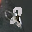
Label: 2